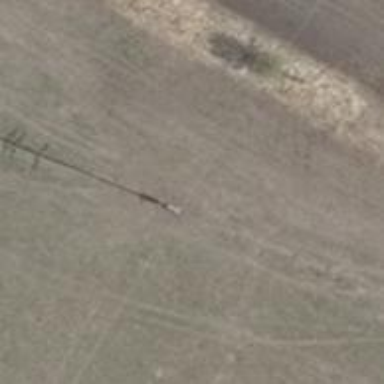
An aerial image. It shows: Power pole.